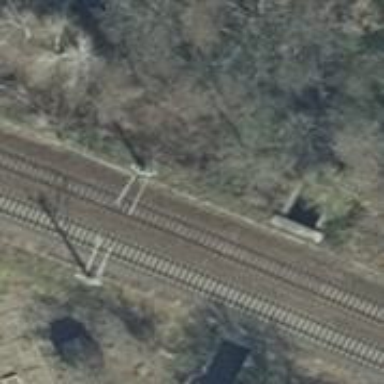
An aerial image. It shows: Bridge over electrified railway with contact line.